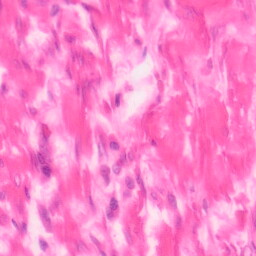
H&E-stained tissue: Colon